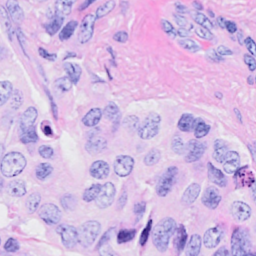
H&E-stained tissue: Breast